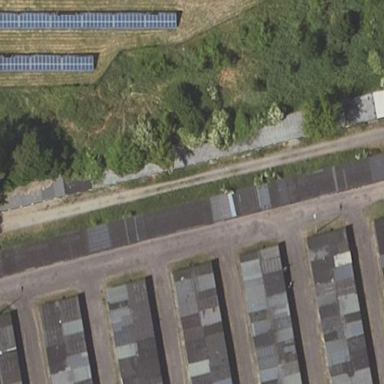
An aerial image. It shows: Group of garages.